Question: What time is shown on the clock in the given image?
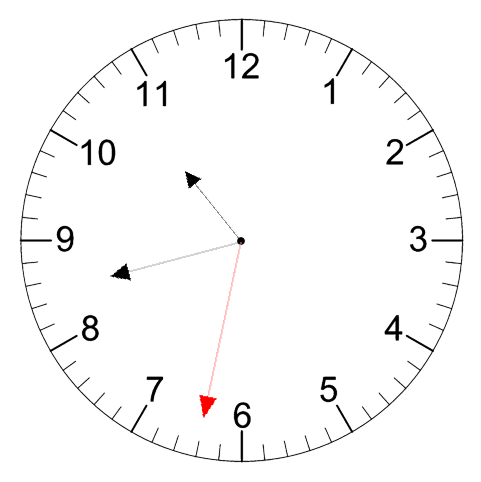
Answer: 10:42:32